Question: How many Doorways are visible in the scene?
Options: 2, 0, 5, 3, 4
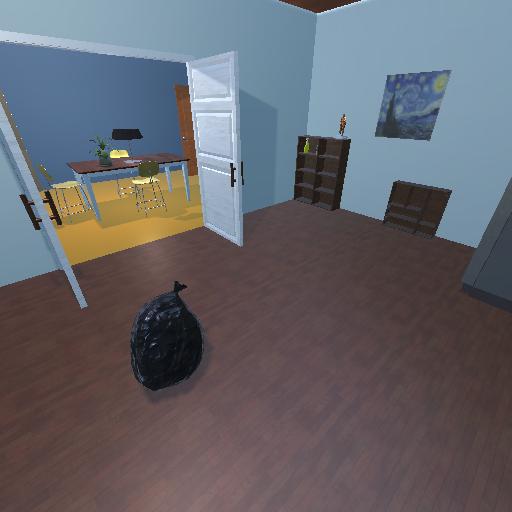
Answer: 2